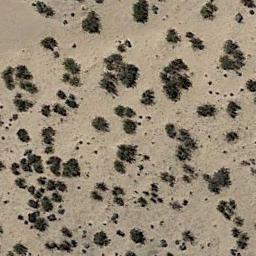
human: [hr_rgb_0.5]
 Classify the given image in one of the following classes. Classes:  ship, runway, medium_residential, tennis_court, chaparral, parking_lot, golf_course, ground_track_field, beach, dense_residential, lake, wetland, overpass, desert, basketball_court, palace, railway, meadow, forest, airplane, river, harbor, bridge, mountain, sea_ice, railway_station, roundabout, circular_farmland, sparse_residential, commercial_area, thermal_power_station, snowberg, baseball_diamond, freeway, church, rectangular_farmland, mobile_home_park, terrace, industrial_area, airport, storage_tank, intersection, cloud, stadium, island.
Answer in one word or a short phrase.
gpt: chaparral